Field crop: maize
Growth stage: 2
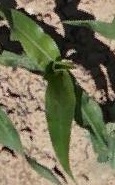
Species: maize